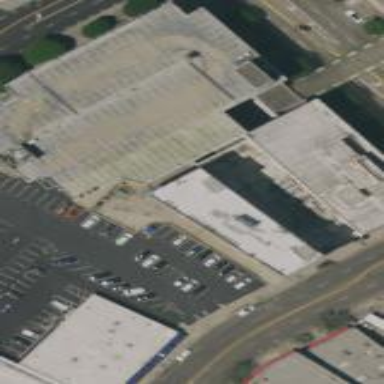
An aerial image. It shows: Commercial building with parking lot nearby.